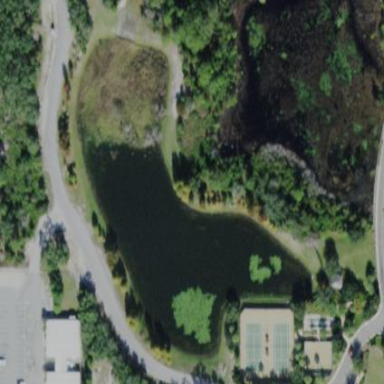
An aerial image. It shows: Retention basin containing natural water.